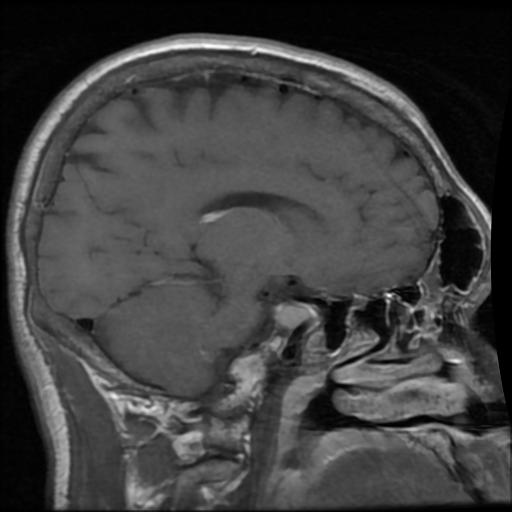
Label: pituitary